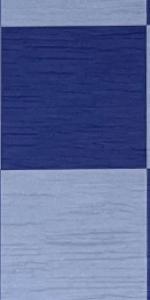
Label: Empty